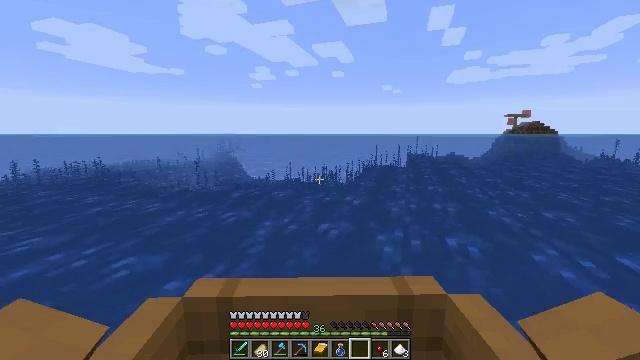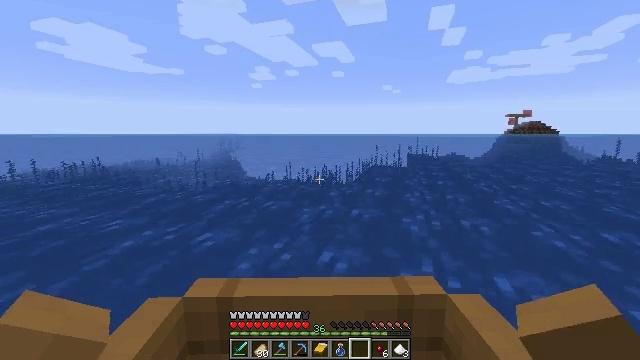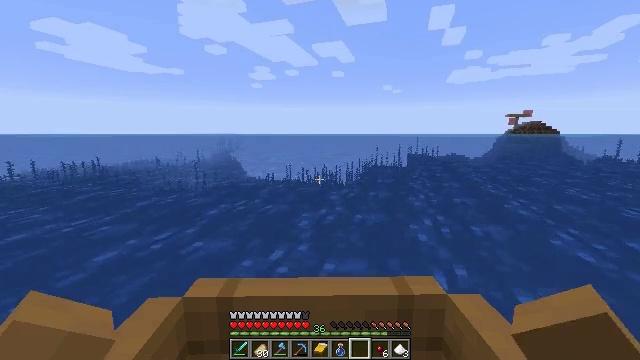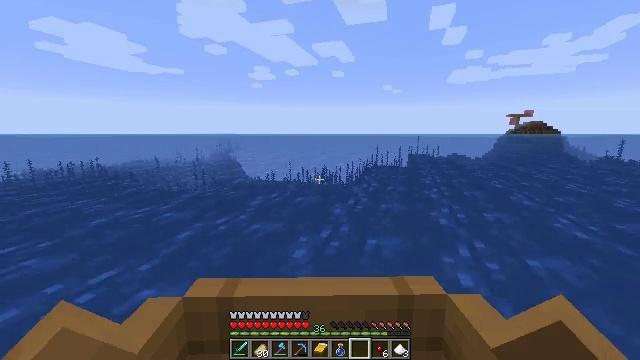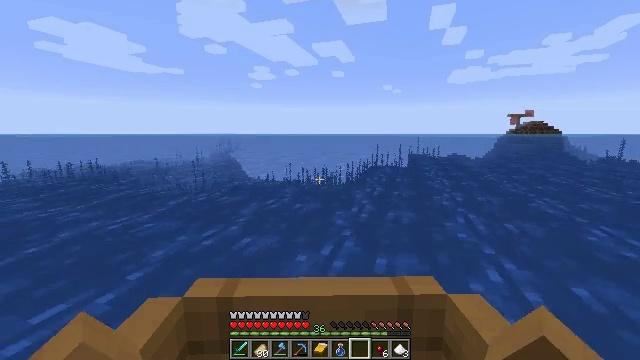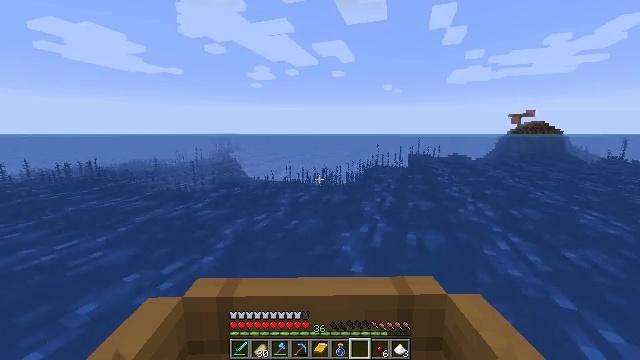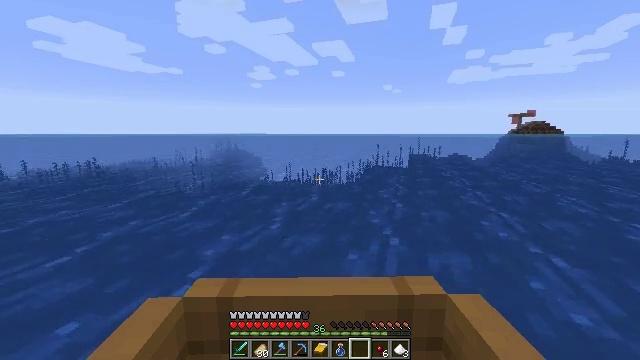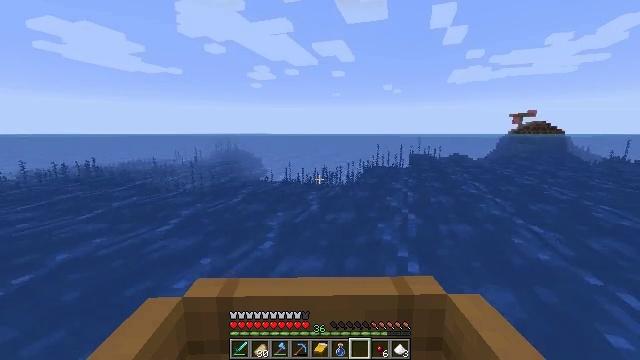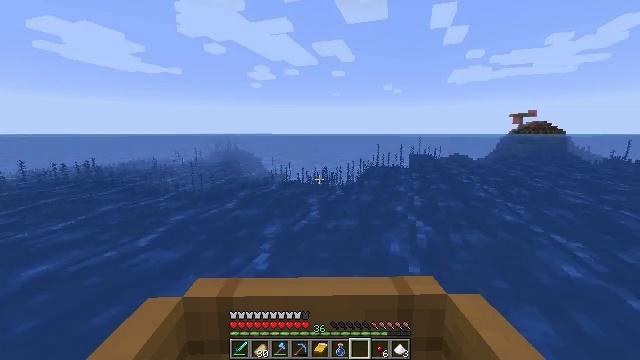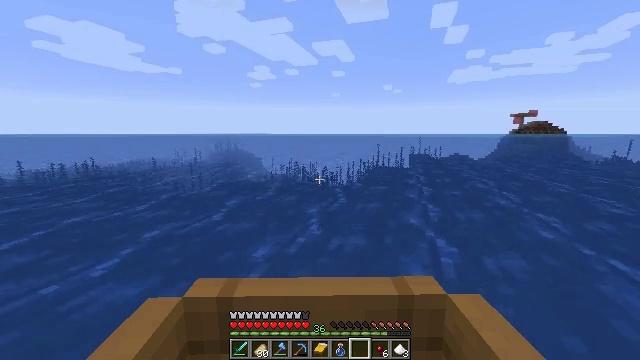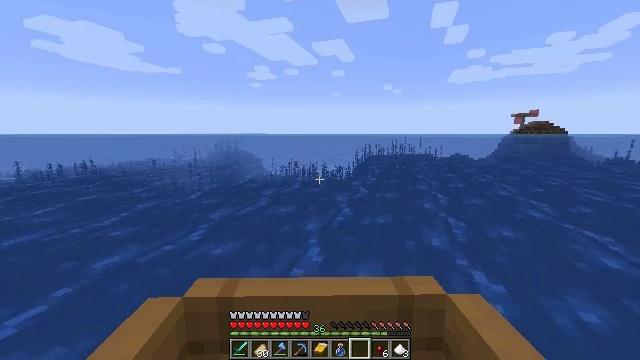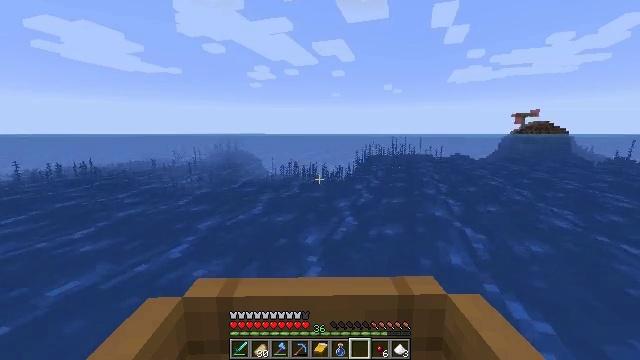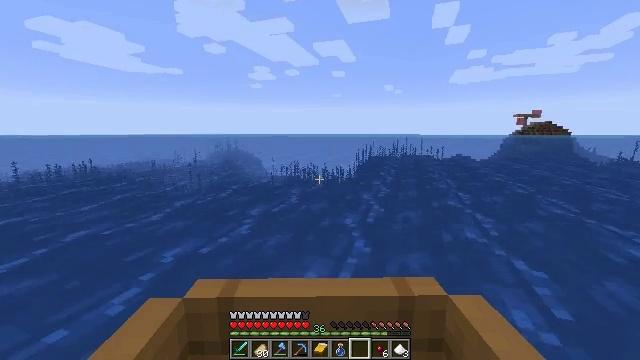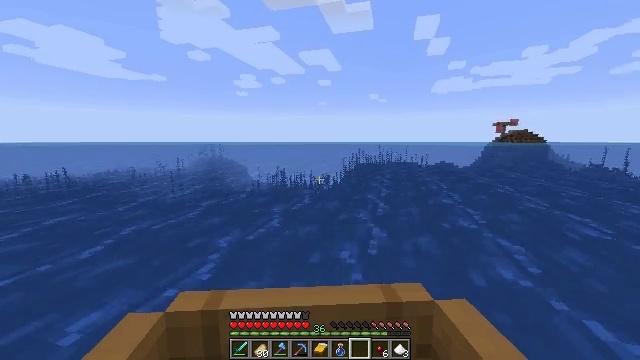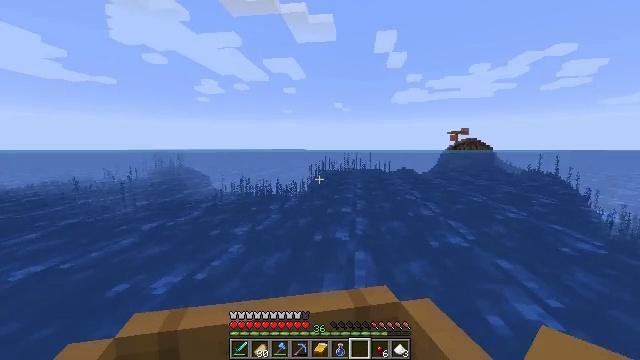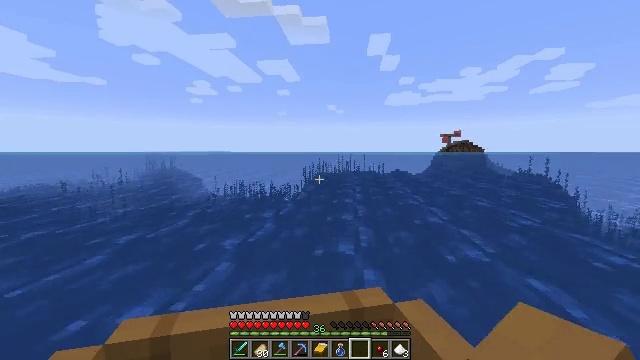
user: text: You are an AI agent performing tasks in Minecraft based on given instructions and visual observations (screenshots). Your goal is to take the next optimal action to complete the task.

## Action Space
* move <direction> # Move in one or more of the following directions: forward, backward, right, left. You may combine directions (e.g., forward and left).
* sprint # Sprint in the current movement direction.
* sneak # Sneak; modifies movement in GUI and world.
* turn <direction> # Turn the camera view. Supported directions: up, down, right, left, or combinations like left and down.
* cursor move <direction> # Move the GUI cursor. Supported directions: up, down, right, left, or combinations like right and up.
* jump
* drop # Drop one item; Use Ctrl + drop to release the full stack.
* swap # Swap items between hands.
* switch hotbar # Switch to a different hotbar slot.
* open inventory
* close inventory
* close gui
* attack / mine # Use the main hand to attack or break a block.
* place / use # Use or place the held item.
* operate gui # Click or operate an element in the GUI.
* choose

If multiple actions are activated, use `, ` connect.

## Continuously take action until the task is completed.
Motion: motion action
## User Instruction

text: Harvest the mushroom stem for materials.
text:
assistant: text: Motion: move forward
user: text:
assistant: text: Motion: move forward
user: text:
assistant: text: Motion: move forward
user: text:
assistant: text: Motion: move forward
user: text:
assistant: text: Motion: move forward
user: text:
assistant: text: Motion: move forward
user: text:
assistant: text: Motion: move forward
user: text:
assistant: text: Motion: move forward
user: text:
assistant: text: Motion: move forward
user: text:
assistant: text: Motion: move forward
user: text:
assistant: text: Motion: move forward
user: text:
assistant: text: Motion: move forward
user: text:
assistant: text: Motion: move forward, turn right and up
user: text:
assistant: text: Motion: move forward, turn right and up
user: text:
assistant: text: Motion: move forward, turn right
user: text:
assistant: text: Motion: move forward
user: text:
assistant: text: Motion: move forward
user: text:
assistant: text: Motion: move forward
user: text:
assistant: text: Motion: move forward
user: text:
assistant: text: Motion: move forward
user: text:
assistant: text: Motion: move forward
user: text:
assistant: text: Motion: move forward
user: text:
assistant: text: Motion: move forward
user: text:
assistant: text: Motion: move forward
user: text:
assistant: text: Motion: move forward and move right
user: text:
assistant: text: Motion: move forward and move right
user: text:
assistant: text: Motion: move forward and move right
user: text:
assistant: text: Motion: move forward
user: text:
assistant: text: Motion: move forward
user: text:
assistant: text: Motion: move forward